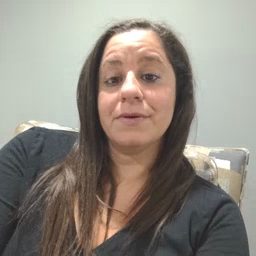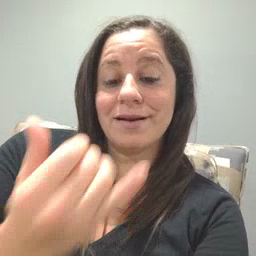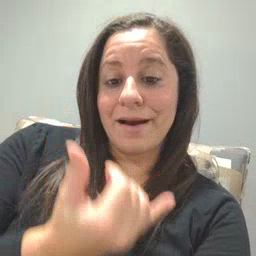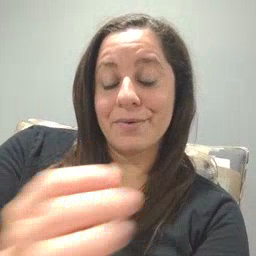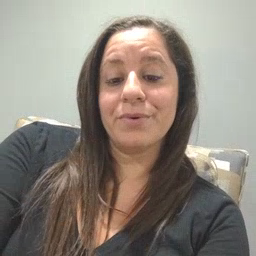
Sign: now